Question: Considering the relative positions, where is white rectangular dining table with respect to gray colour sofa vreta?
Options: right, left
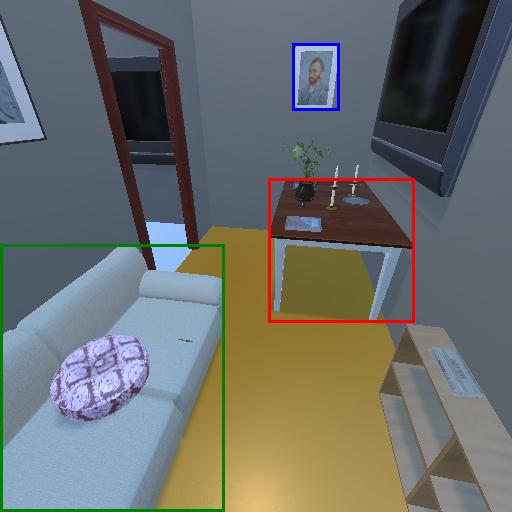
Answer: right